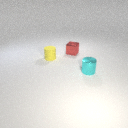
small red metal cube behind small cyan metal cylinder